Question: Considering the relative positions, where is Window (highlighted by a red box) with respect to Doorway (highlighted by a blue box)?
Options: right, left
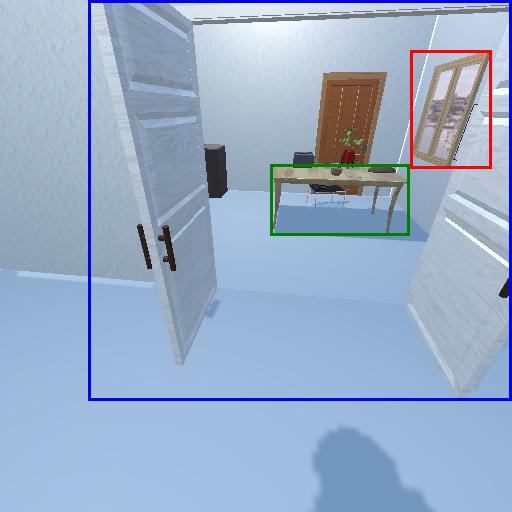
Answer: right